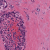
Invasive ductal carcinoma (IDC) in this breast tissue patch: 1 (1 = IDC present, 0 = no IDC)